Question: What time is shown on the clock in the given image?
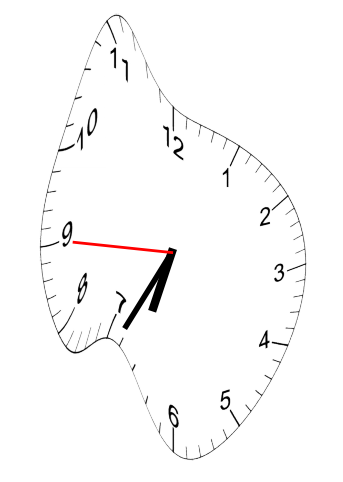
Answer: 06:34:45